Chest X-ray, AP view. Patient: 57 years old, sex F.
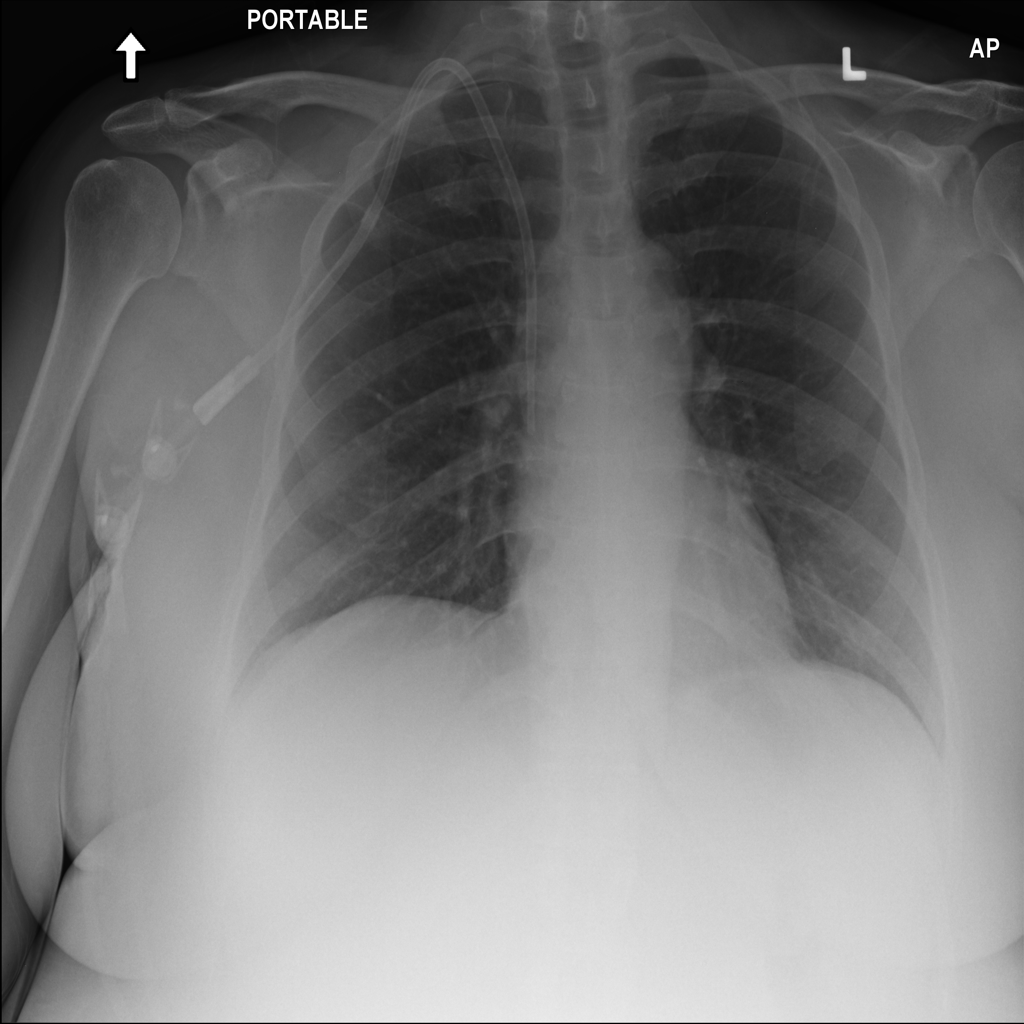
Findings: No Finding